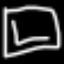
Label: square